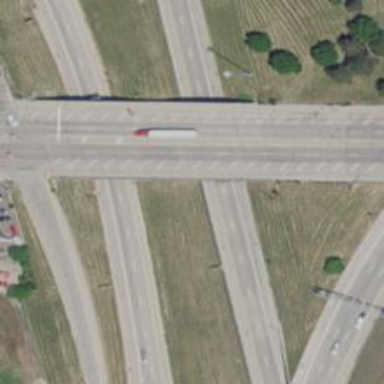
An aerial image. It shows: Primary highway bridge with separate cycle track.